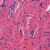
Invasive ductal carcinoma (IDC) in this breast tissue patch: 0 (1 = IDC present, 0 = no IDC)